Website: bh-photo
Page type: address-validator
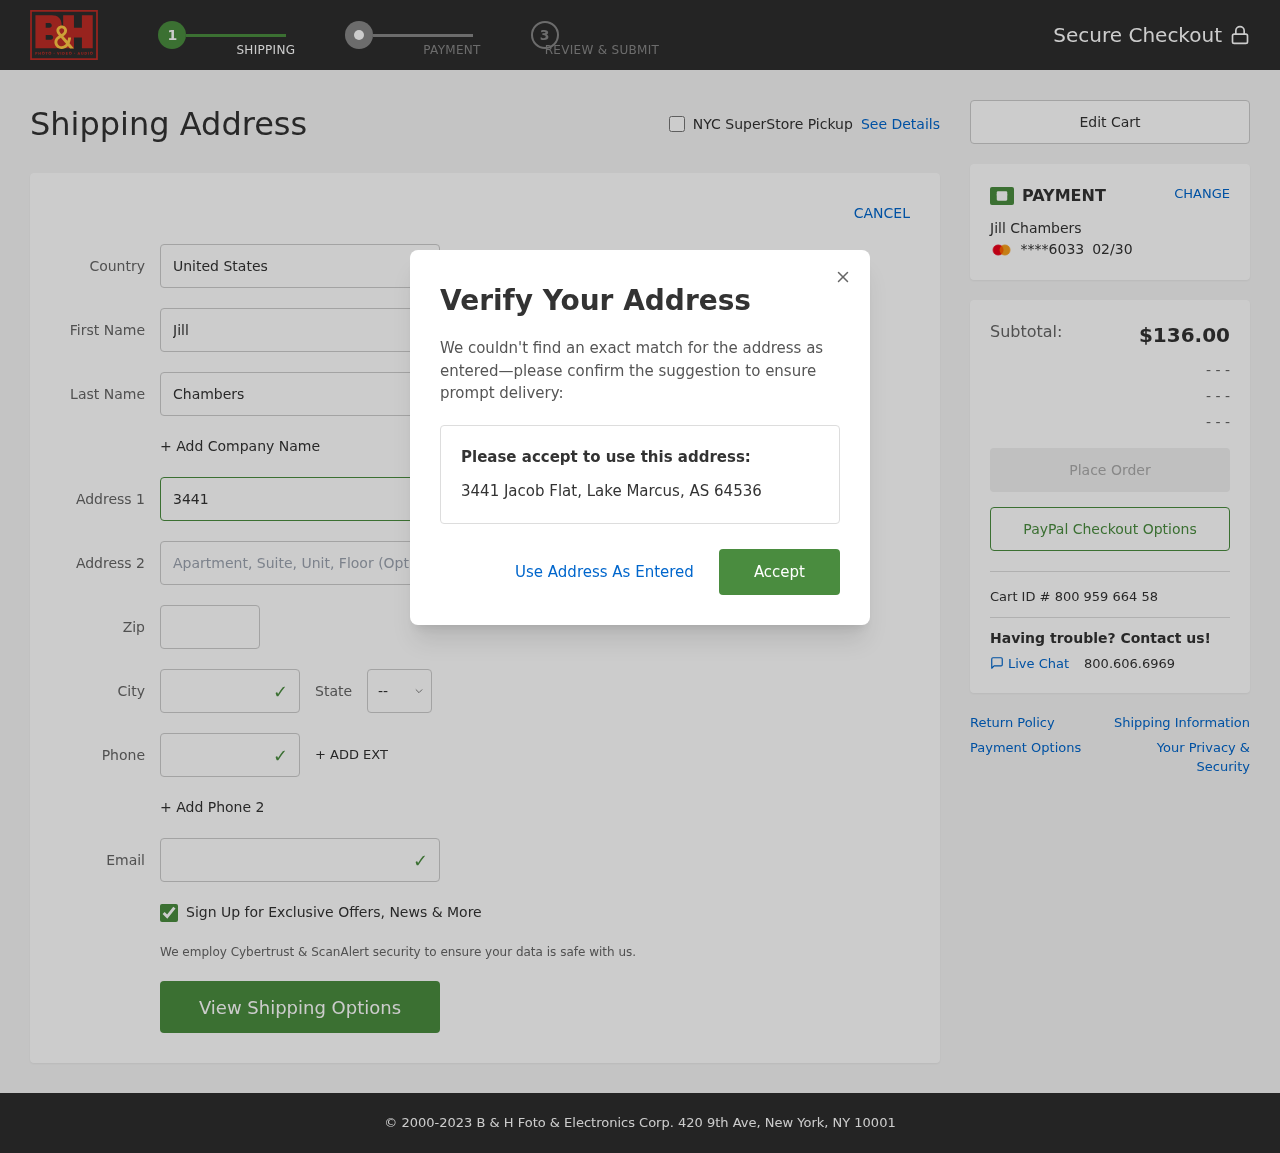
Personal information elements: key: PII_CARD_EXPIRY
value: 02/30
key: PII_CARD_LAST4
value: ****6033
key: PII_CITY
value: Lake Marcus
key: PII_COUNTRY
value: United States
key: PII_EMAIL
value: jill_chambers@hotmail.com
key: PII_FIRSTNAME
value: Jill
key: PII_FULLNAME
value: Jill Chambers
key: PII_LASTNAME
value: Chambers
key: PII_PHONE
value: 6049115819
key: PII_POSTCODE
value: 64536
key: PII_STATE_ABBR
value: AS
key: PII_STREET
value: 3441 Jacob Flat
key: PII_STREET2
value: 9198 Potts Way
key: PII_CITY_STATE_ZIP
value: Lake Marcus, AS 64536
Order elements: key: ORDER_SUBTOTAL
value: $136.00
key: ORDER_ID
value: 800 959 664 58